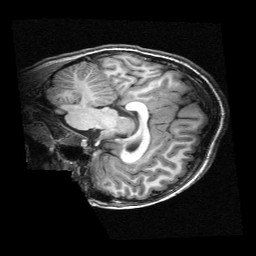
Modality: T1w
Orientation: sagittal
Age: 11
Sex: female
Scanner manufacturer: siemens
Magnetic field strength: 3 T
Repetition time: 2.3 s
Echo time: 0.00336 s